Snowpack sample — Buffalo Mountain, Silverthorne, Colorado, USA (2/22/26, 2:02 PM MST)
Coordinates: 39.622, -106.113
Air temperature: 33 °F
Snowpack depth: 63 cm
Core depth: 30 cm
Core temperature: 24.8 °F
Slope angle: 11°, slope face: 116°
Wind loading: low
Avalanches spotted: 0
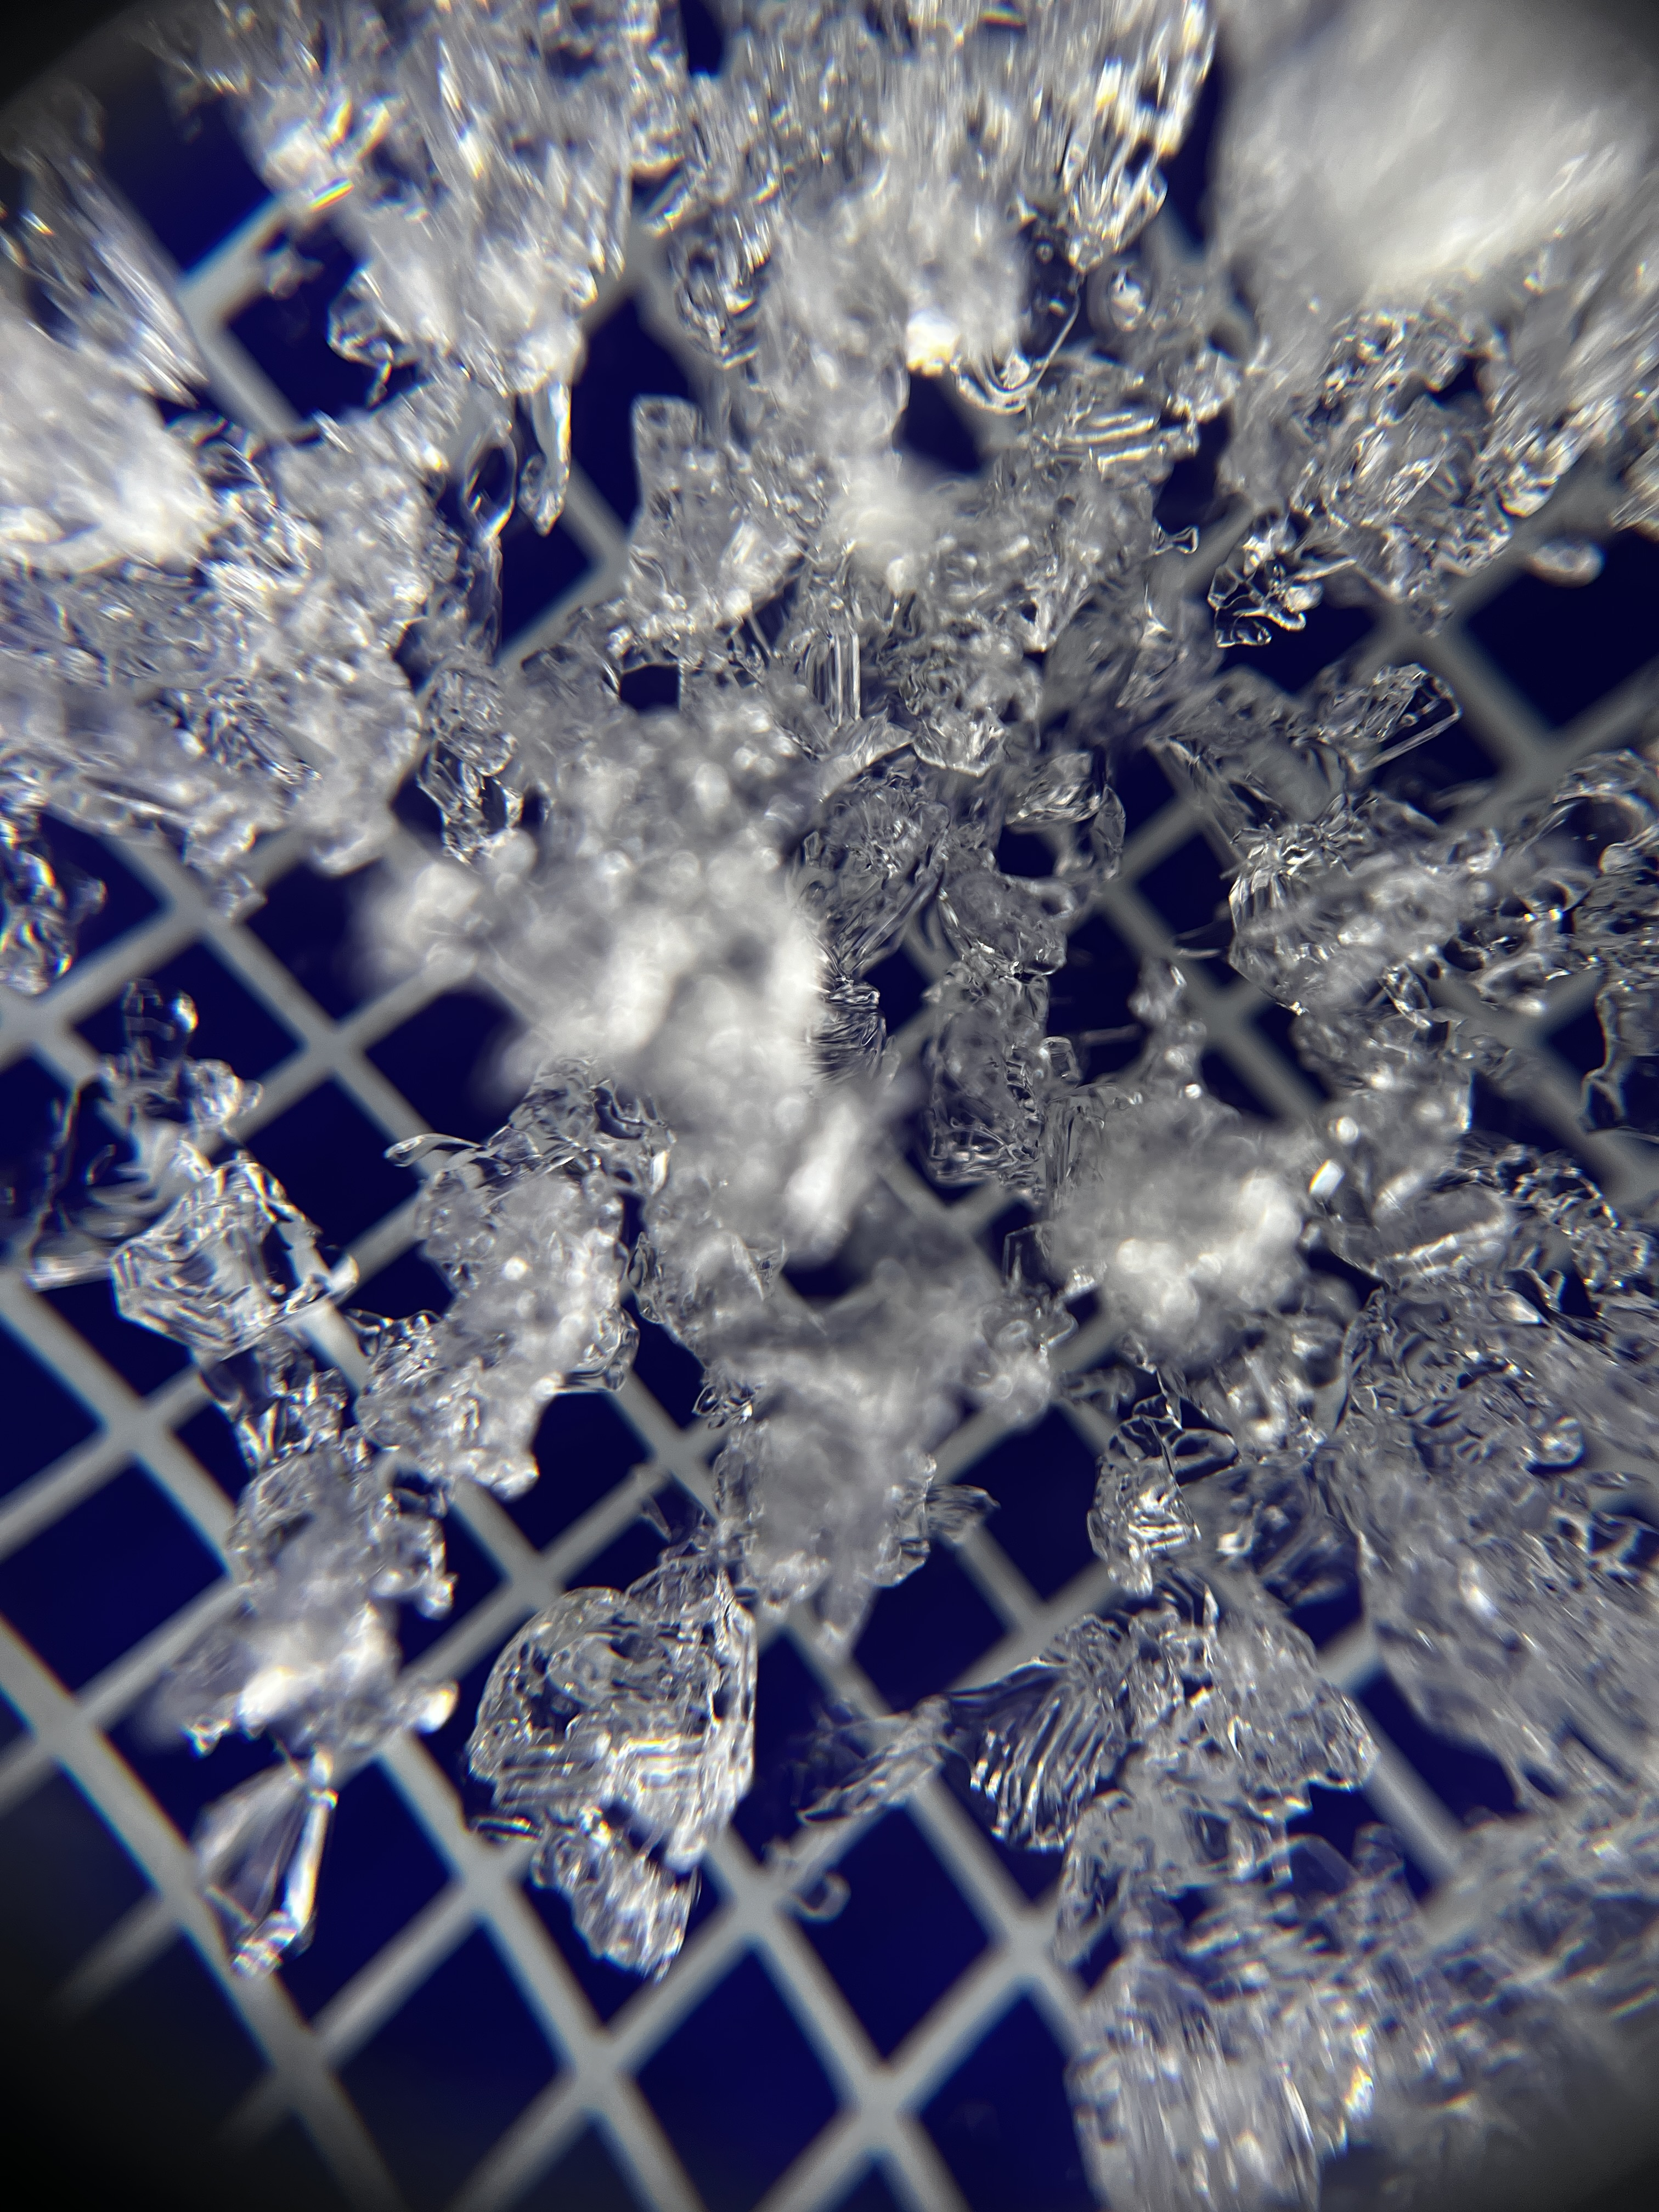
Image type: magnified_profile
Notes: In a firebreak similar to site 1, minimal wind loading with no spotted avalanches (not many faces in view though)